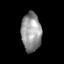
Tissue: prostate
Cell type: T cells
Senescence score: 0.3351
Nuclear area (px): 754
Mean DAPI intensity: 149.727